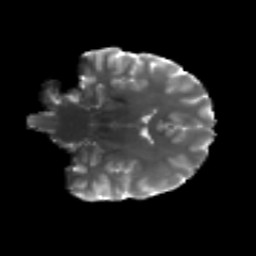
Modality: T2w
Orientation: coronal
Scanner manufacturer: siemens
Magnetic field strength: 3 T
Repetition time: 4.16 s
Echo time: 0.0806 s